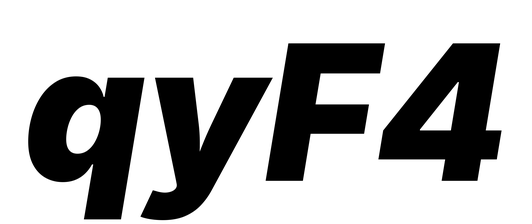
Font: Inter-Italic_Black_Italic